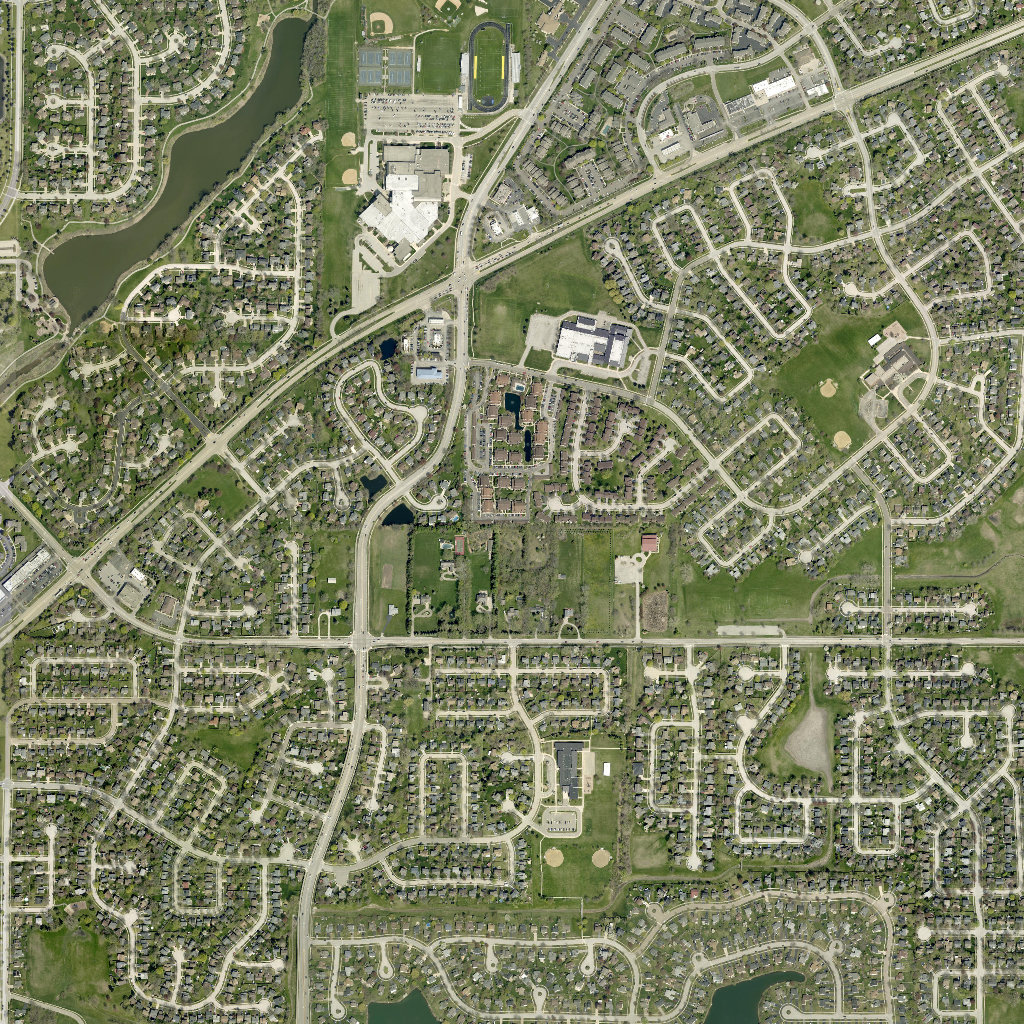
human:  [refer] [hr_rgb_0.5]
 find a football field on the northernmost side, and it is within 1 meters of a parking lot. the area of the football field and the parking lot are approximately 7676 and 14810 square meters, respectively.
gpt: <box>[[41, 3, 44, 8, 0]]</box>